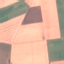
Land use / land cover class: AnnualCrop